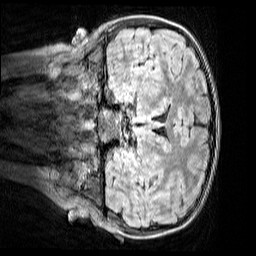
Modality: FLAIR
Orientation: coronal
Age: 9
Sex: female
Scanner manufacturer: siemens
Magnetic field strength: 3 T
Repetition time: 5 s
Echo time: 0.388 s